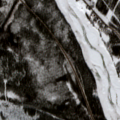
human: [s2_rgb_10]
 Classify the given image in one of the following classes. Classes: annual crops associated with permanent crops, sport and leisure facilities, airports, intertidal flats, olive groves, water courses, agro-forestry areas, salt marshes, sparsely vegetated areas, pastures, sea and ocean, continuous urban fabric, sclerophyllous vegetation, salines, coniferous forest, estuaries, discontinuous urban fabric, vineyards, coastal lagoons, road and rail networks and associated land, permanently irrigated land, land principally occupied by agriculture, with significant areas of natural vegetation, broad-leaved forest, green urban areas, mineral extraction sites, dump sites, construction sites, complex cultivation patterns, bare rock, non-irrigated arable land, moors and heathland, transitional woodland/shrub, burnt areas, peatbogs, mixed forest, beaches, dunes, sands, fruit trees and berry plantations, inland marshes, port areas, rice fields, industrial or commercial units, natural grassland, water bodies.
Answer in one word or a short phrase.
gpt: coniferous forest, transitional woodland/shrub, water courses